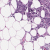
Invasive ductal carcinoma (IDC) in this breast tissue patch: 1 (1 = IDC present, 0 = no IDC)